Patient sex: M
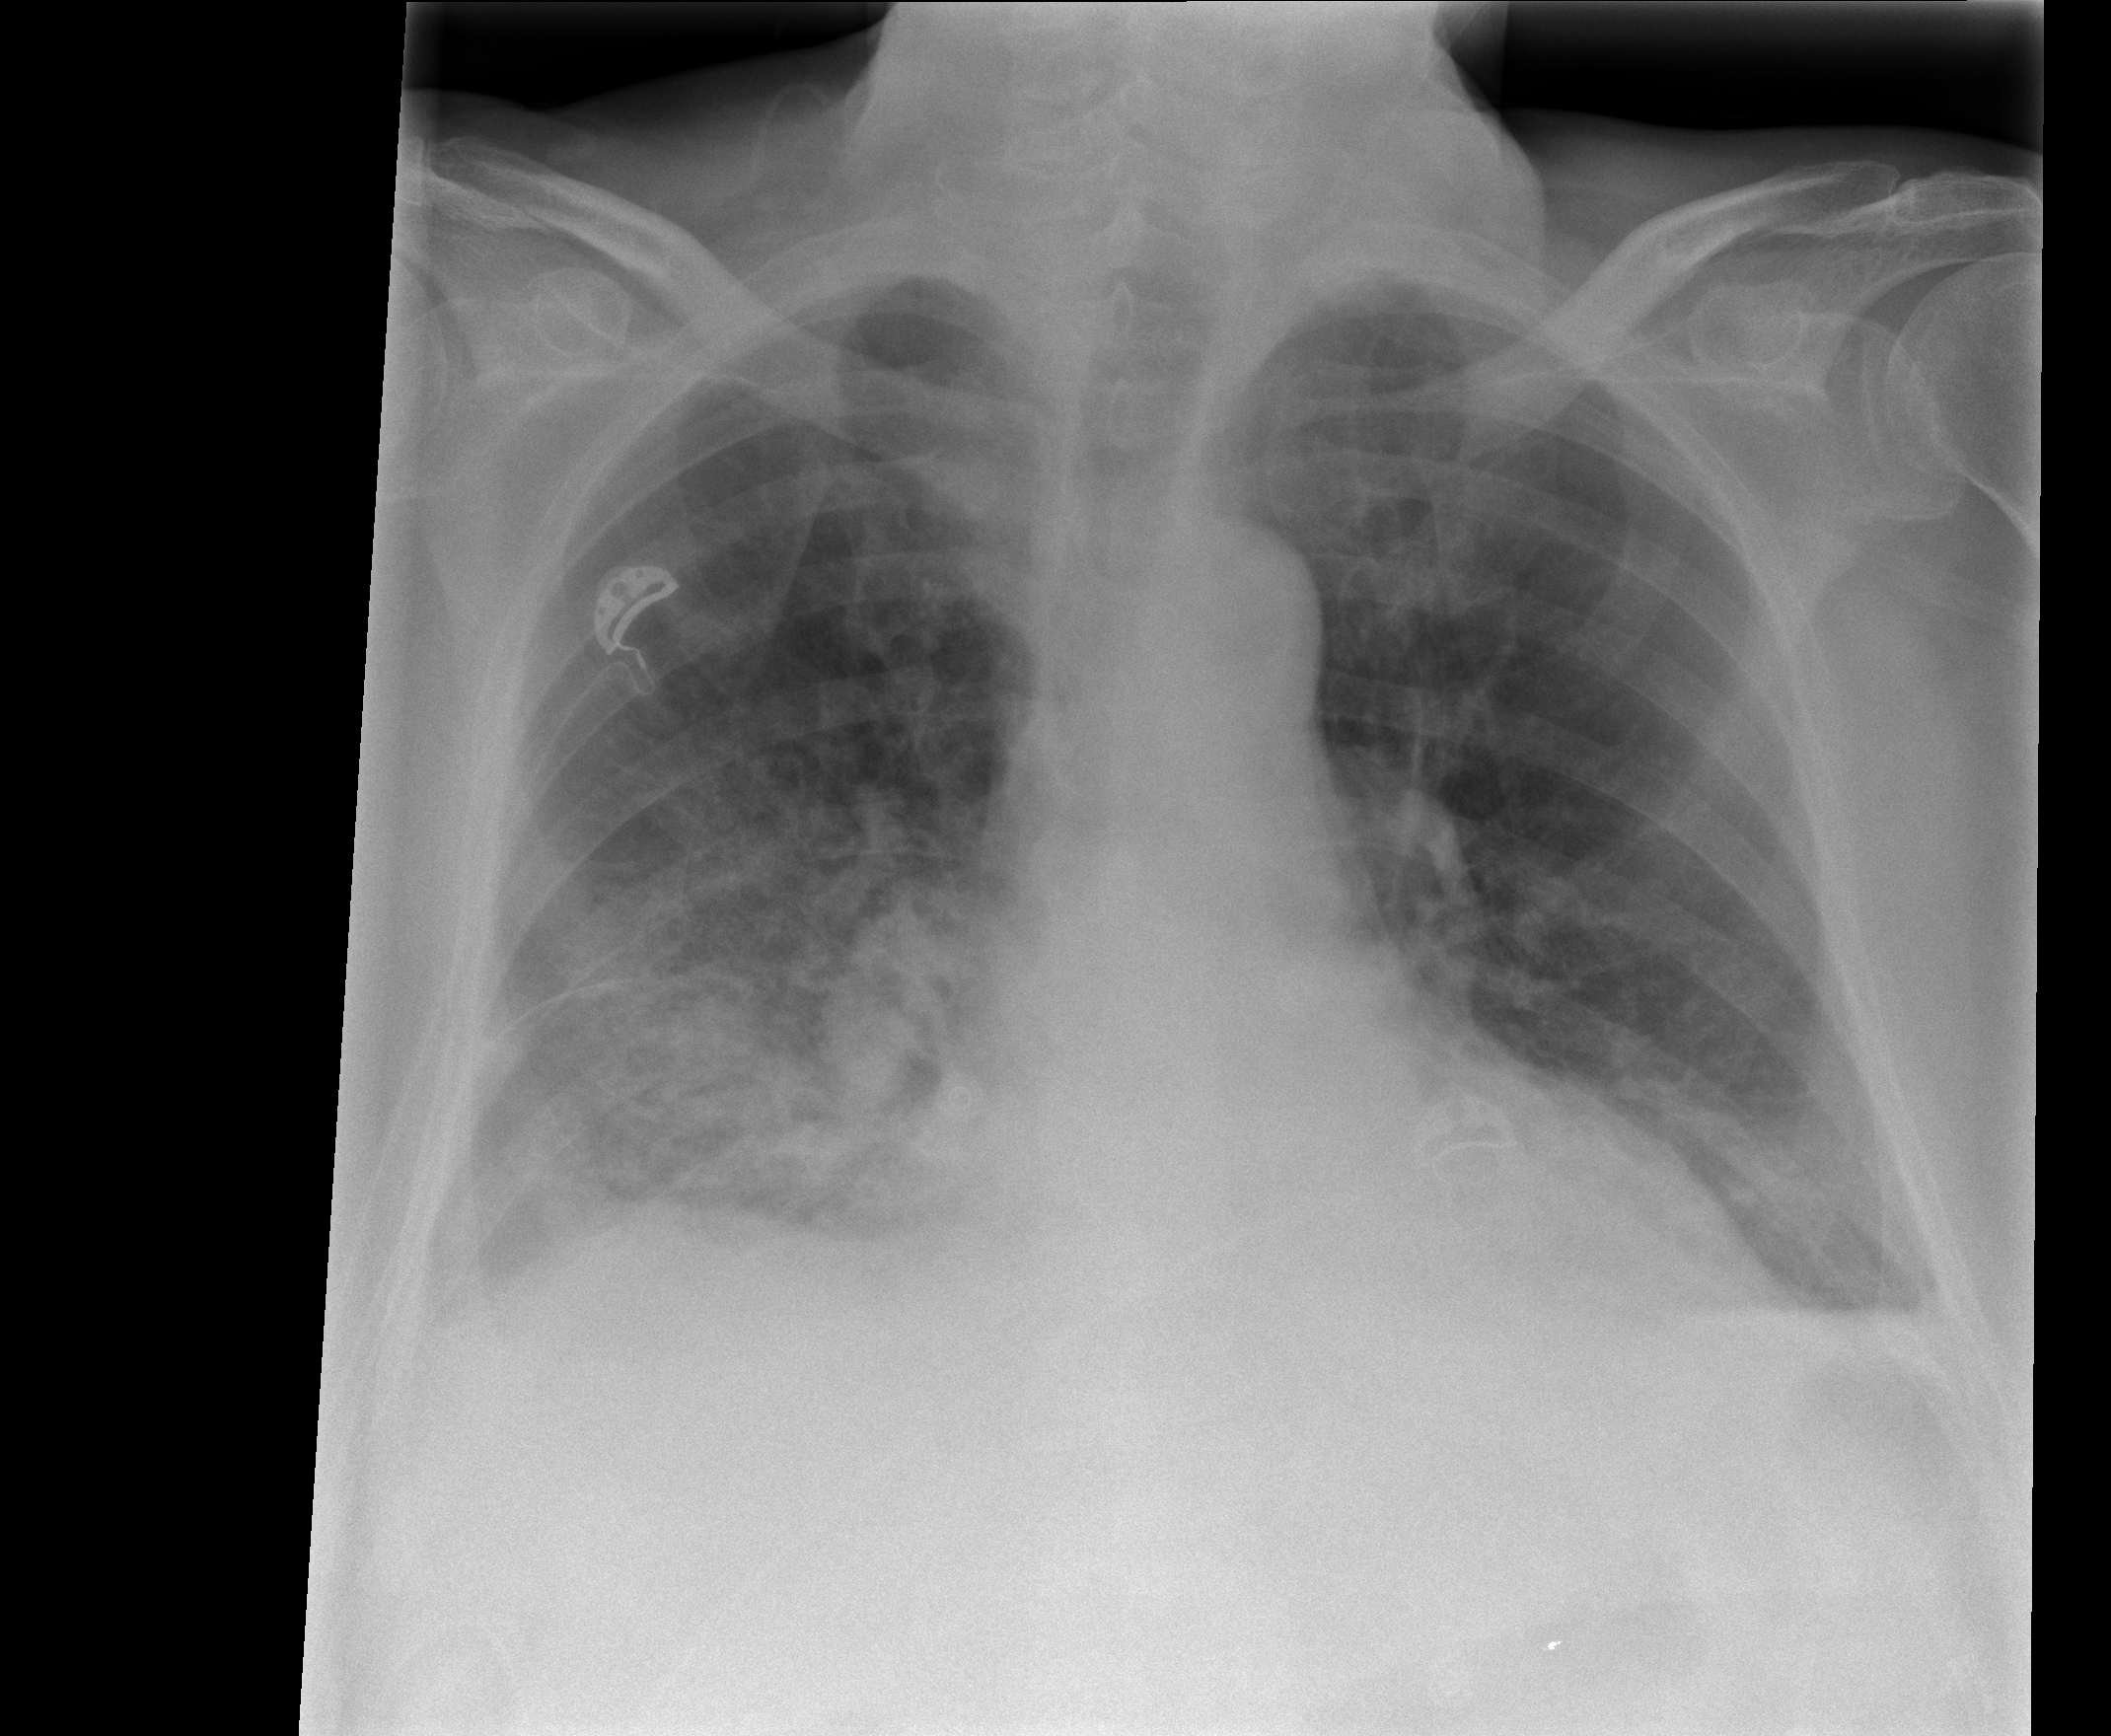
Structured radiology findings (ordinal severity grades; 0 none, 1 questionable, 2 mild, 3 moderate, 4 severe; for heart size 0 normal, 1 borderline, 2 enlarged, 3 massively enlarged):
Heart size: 2
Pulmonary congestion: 2
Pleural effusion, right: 2
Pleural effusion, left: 1
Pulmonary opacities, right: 3
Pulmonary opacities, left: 0
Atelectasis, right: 2
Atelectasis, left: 2